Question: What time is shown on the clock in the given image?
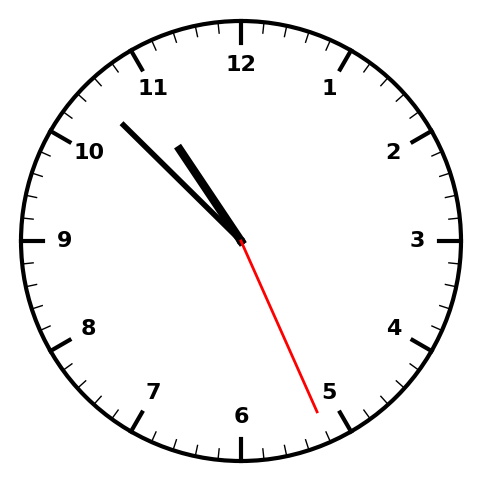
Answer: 10:52:26